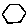
Label: hexagon